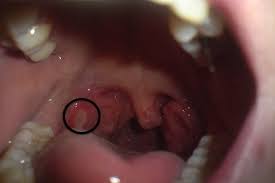
Condition: Mouth Ulcer